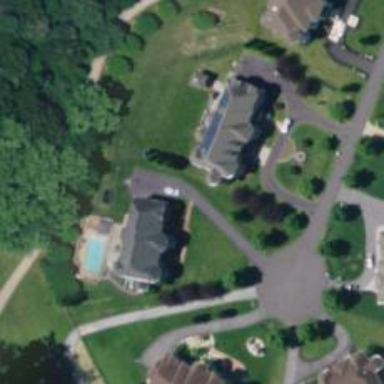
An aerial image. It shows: Driveway.